Question: Today something happened (never had this problem before) when I start up Excel workbook where I use Rexcel.

And then there are some more errors... Everything worked properly before.. Does anyone have an idea about what the problem could be?
The other strange thing is that after that the Rapply and so on works.. But I get errors again when I close workbook.
So the problem appears when I 'startR' from Rexcel meny in Excel.
EDIT:
Thanks to 'flodel' for his answer. But is it not possible to run the Sub below now or?
'''
Sub create_efficient_frontier()
RInterface.StartRServer
Sheets("Analys").Range("A52:K82").ClearContents
RInterface.PutDataframe "datat", Range("ChosenData!X181:AD352")
RInterface.PutArray "startdate", Range("Analys!K2")
RInterface.PutArray "enddate", Range("Analys!K3")
RInterface.RunRFile "C:/Users/Documents/EffFront.R"
RInterface.GetDataframe "hmz$pweight", Range("Analys!A51:E76")
End Sub
'''
I get runtime error 13 ("incompatible types") at line
'RInterface.GetDataframe "hmz$pweight", Range("Analys!A51:E76")'
That worked yesterday, see <URL>
'Solution: Ctrl+Alt+Shift+F9 seems to work:)'
Best Regards
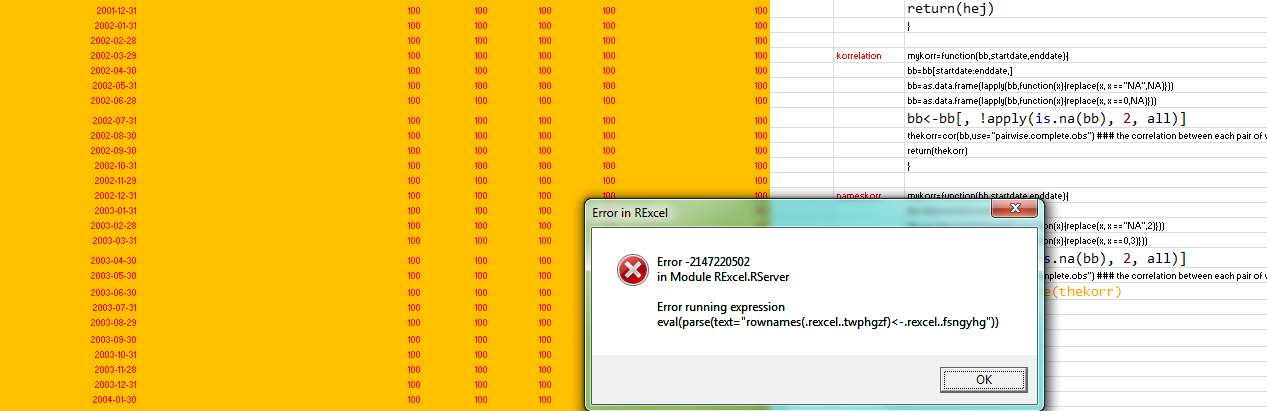
Answer: Yes. I have struggled with this myself. Most likely your computations must be computed in a specific order. Typically, some of your ('RApply', 'REval', etc.) calls create some data (e.g. 'x <- 10') in the R session and later calls will expect that data to exist: compute 'x^2'.
Everything works fine when you build your spreadhseet from scratch. The problem is that when you save it and reopen it, Excel does not know in what order it needs to compute your cells: it figures out its dependency tree by firing out cell computations in a somewhat random order. So what happens is the cell supposed to compute 'x^2' might be run before the cell that creates 'x' in your R environment, which triggers an error.
This is annoying but as you noticed, the errors do eventually go away after Excel is able to build its dependency tree. If you absolutely need to find a solution to that problem, it will have to involve VBA code to help Excel build its dependency tree in a very specific order.